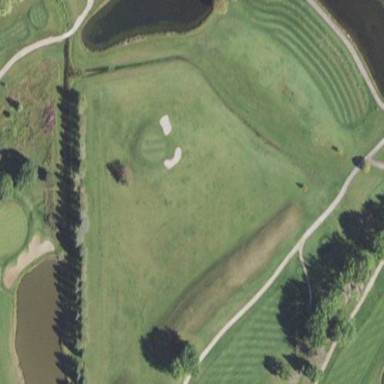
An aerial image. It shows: Grassy area used as driving range for golf.